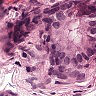
Metastatic tissue present: yes